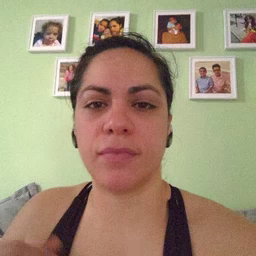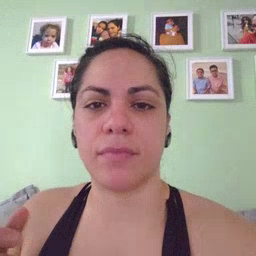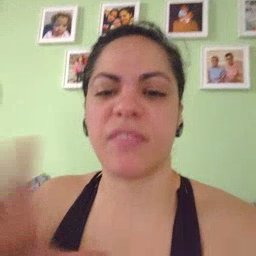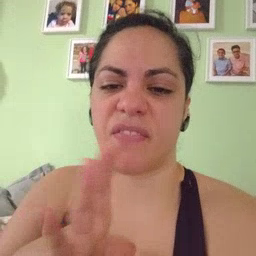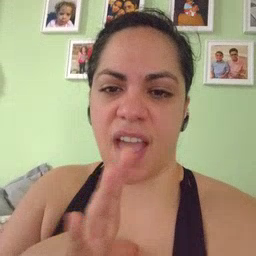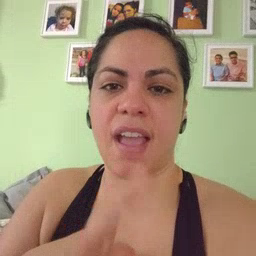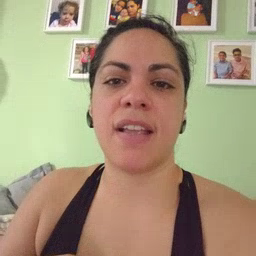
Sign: fine